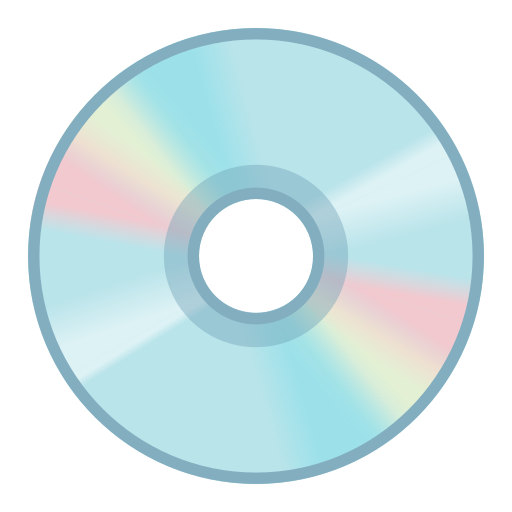
Emoji: 💿